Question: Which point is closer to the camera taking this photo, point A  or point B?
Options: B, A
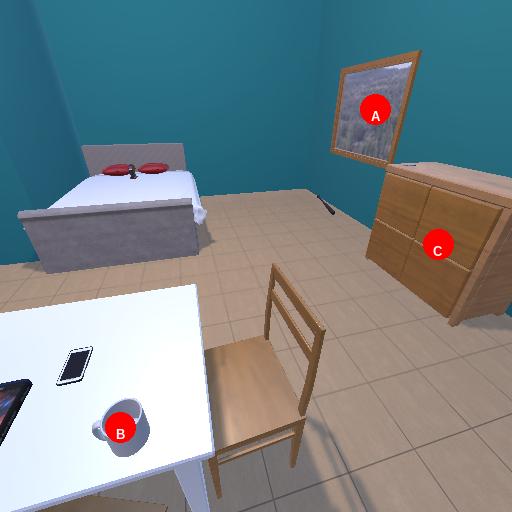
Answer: B